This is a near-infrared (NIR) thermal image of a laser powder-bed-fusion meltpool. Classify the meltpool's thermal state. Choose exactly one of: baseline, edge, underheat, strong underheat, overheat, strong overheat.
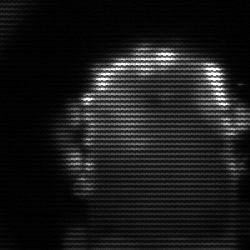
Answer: baseline